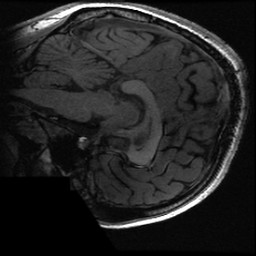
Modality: T1w
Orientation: sagittal
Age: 20
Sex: female